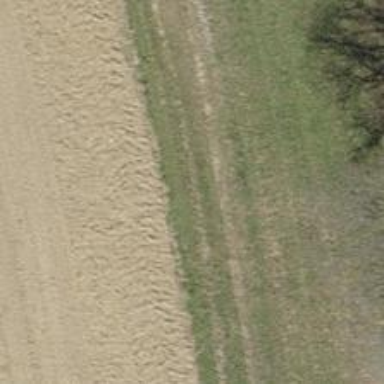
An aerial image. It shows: Grass track with grade5 track type.